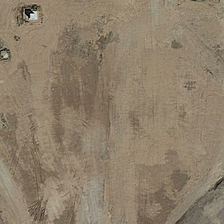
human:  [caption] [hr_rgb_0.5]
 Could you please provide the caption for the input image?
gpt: it is a piece of yellow bareland .

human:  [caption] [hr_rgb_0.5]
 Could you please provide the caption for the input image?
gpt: it is a piece of yellow bareland .

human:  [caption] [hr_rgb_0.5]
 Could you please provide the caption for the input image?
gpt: it is a piece of yellow bareland .

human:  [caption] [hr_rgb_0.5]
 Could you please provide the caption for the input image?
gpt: it is a piece of yellow bareland .

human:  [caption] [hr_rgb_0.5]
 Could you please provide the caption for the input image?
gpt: it is a piece of yellow bareland .